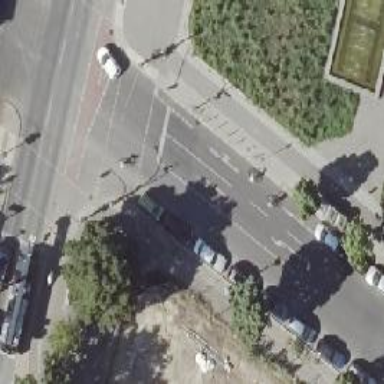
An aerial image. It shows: Road with traffic signals.